CT angiography, arterial phase; slice 369 of 431; volume shape [512, 512, 431], voxel spacing [0.7891, 0.7891, 1.5] mm
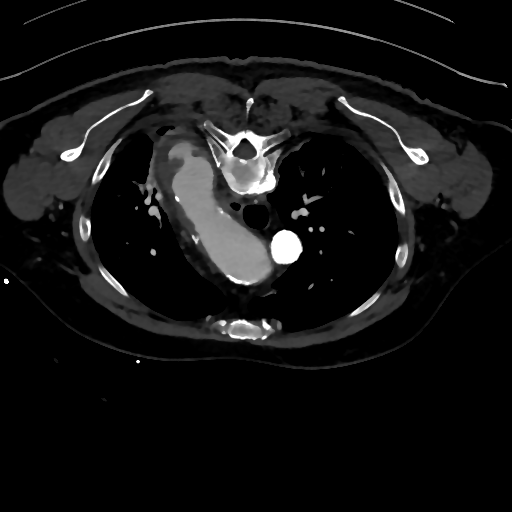
True lumen volume: 387.87 mL
False lumen volume: 23.57 mL